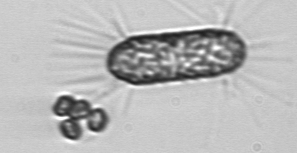
Label: Corethron_hystrix